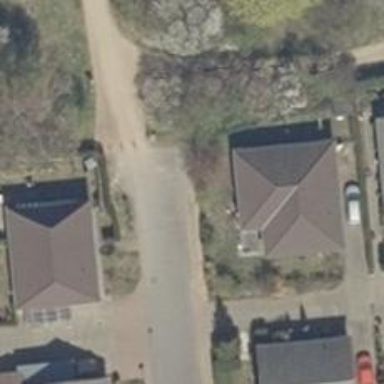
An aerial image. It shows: Sidewalk.